Question: I am using android studio and when I opened my project today

I have no idea what I did. It seemed fine yesterday but I was trying to get google maps to work. I know this is not a lot of info so if there is anything that you think you need to see to try and help me out just let me know.
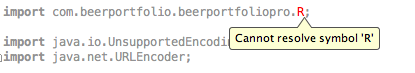
Answer: You might want to try rebuilding the project if you haven't done so already.